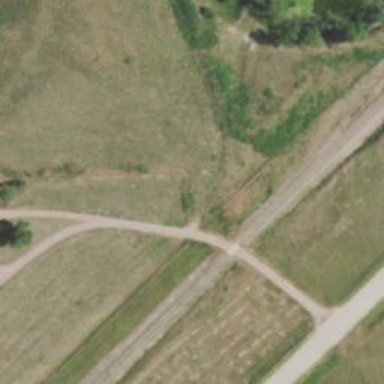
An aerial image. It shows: Railway track.